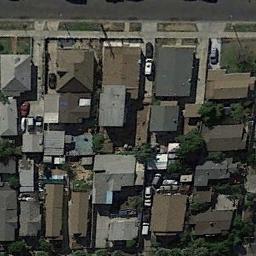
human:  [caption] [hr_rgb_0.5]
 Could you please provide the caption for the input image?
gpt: A dense residential area with lots of houses of different sizes is next to the road .

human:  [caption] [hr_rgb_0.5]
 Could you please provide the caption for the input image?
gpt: The dense residential is next to some trees and cars with a road passed by .

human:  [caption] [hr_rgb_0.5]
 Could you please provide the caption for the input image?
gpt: There are a lot of trees in the residential area and a road nearby .

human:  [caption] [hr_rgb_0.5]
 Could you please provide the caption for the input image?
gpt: There are many roads and neatly arranged houses and trees in densely populated areas .

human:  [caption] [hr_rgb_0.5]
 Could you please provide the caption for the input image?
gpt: There are brown and black buildings on dense residential area .